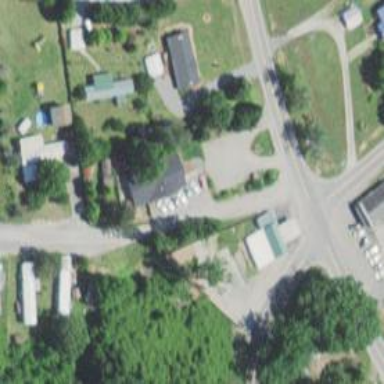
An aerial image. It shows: Veterinary facility.